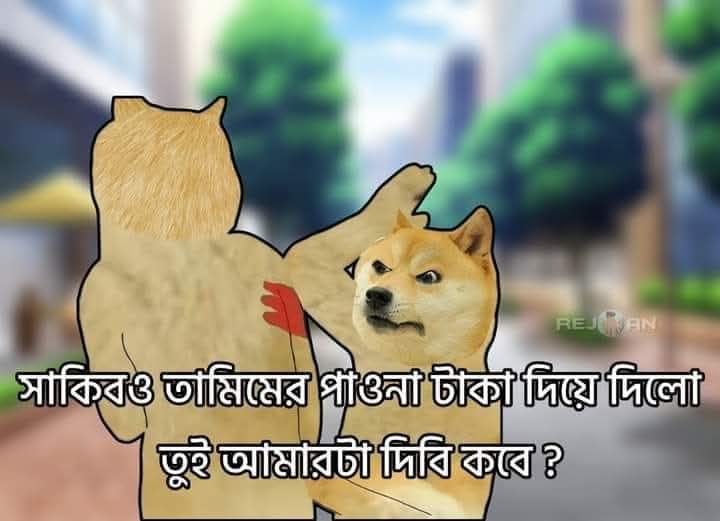
Text: সাকিবও তামিমের পাওনা টাকা দিয়ে দিলো তুই আমারটা দিবি কবে?
Label: Non Hate